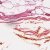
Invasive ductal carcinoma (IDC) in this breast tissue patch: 0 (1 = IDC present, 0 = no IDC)